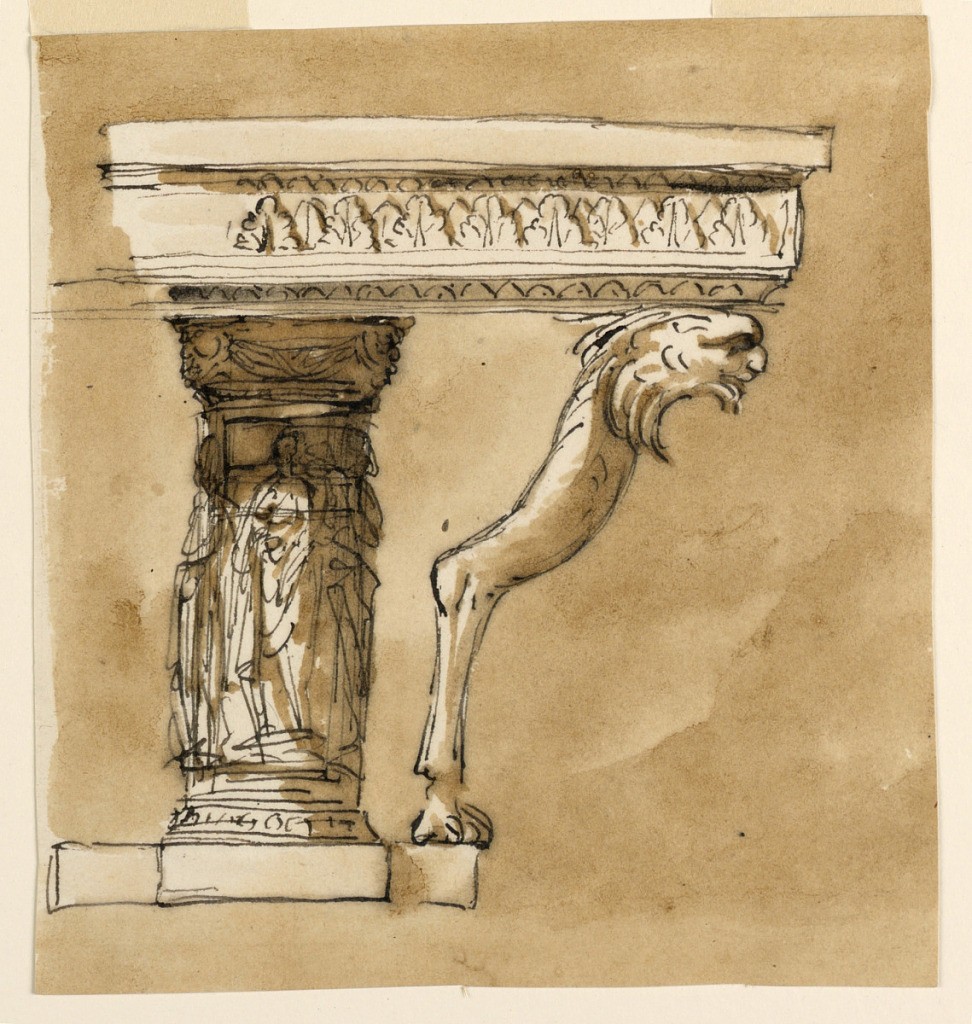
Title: Console table
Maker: Giuseppe Barberi, Italian, 1746–1809
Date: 1746–1809
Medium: Pen and brown ink, brush and brown wash on off-white laid paper
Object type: Drawing
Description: Design for a Console Table.